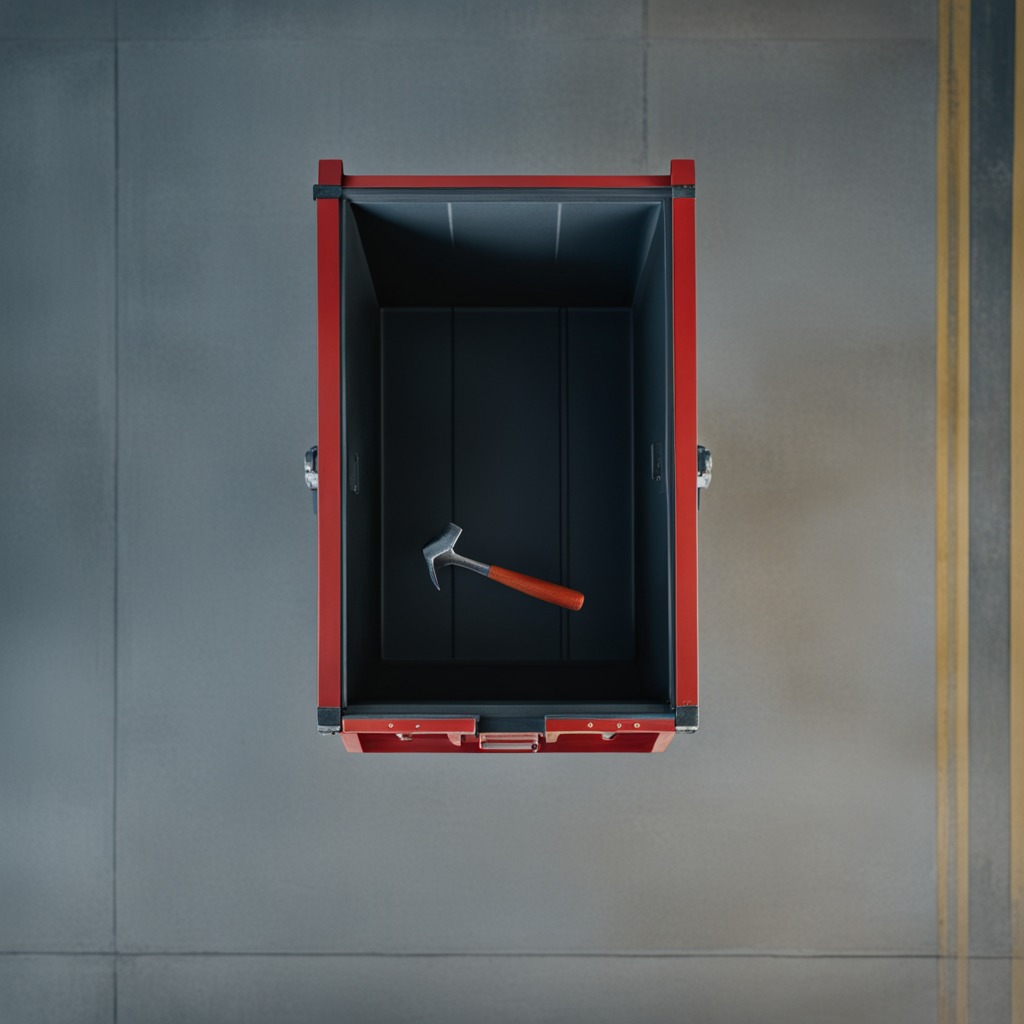
A hammer is lying on the toolbox surface in an airplane hangar workshop 8K.